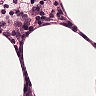
Metastatic tissue present: no